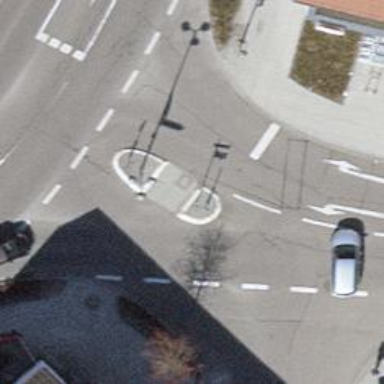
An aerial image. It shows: Unmarked crossing with pedestrian island.